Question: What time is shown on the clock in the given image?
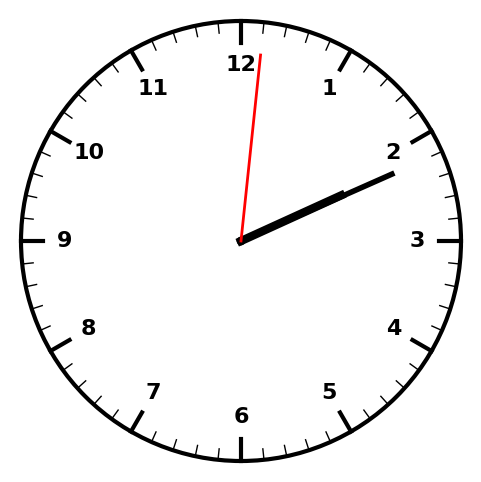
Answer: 02:11:01